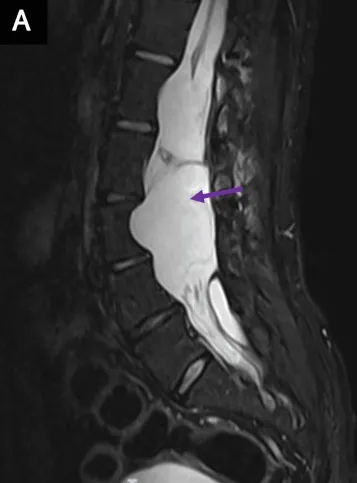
Postoperative MRI. (A) Postoperative sagittal T2 MRI without residual tumor, with occupation of cerebrospinal fluid in the site where the tumor was located (purple arrow).
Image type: radiology (mri)